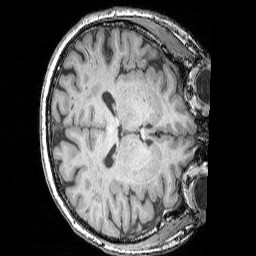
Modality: T1w
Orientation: axial
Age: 77
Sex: female
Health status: ill
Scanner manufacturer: siemens
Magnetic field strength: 3 T
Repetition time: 1.75 s
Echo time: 0.00418 s